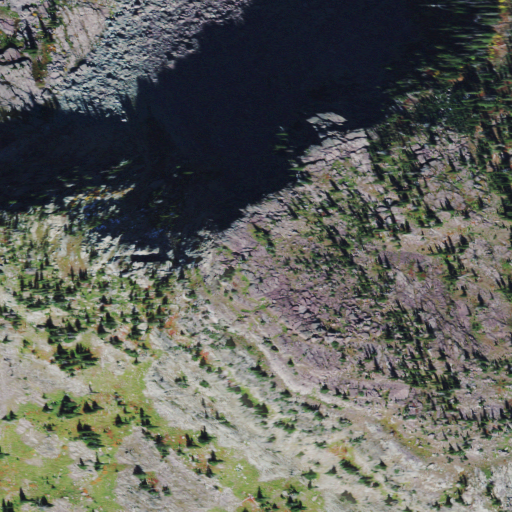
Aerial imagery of mountain in Montana named Tom Tom Mountain containing evergreen forest, shrub, and barren land